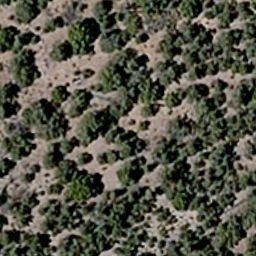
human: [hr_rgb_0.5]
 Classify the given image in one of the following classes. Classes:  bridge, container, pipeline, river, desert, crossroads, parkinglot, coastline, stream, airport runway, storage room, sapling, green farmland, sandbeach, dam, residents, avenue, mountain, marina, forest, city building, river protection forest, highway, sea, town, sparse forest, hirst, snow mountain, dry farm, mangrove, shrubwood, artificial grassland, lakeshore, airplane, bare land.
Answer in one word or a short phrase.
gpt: sparse forest